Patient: sex M, age 75
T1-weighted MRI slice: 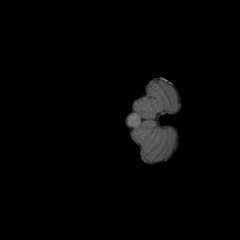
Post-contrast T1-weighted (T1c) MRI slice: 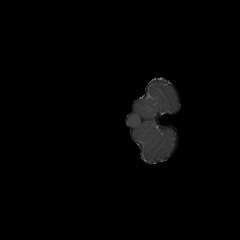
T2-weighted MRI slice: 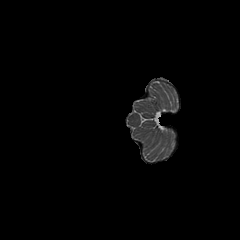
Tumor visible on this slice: no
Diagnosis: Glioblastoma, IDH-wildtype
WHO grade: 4